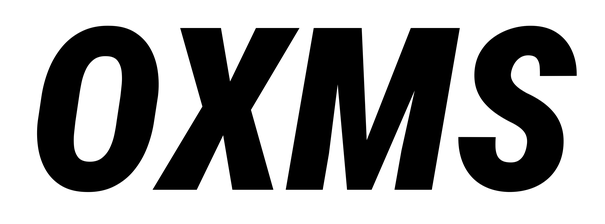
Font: Roboto-Italic_Condensed_Black_Italic